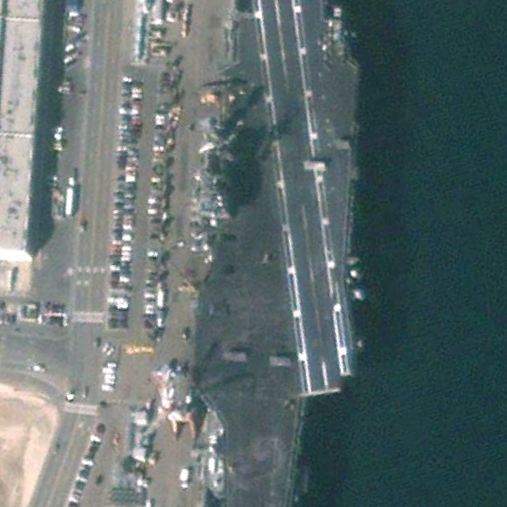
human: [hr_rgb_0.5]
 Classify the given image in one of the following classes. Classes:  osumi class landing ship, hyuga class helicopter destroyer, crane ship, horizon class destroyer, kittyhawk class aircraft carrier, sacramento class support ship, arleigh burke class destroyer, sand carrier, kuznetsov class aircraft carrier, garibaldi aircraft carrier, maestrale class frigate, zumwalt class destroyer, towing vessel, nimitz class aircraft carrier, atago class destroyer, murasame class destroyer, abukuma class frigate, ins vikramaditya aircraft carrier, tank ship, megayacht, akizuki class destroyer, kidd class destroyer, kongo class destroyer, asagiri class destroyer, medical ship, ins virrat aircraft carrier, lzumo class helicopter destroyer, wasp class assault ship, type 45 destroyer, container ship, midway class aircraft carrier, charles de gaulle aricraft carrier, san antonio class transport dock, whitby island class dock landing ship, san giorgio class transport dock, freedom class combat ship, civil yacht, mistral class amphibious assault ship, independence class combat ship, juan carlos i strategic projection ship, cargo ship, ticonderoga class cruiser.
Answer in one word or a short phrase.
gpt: Nimitz class aircraft carrier